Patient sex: M
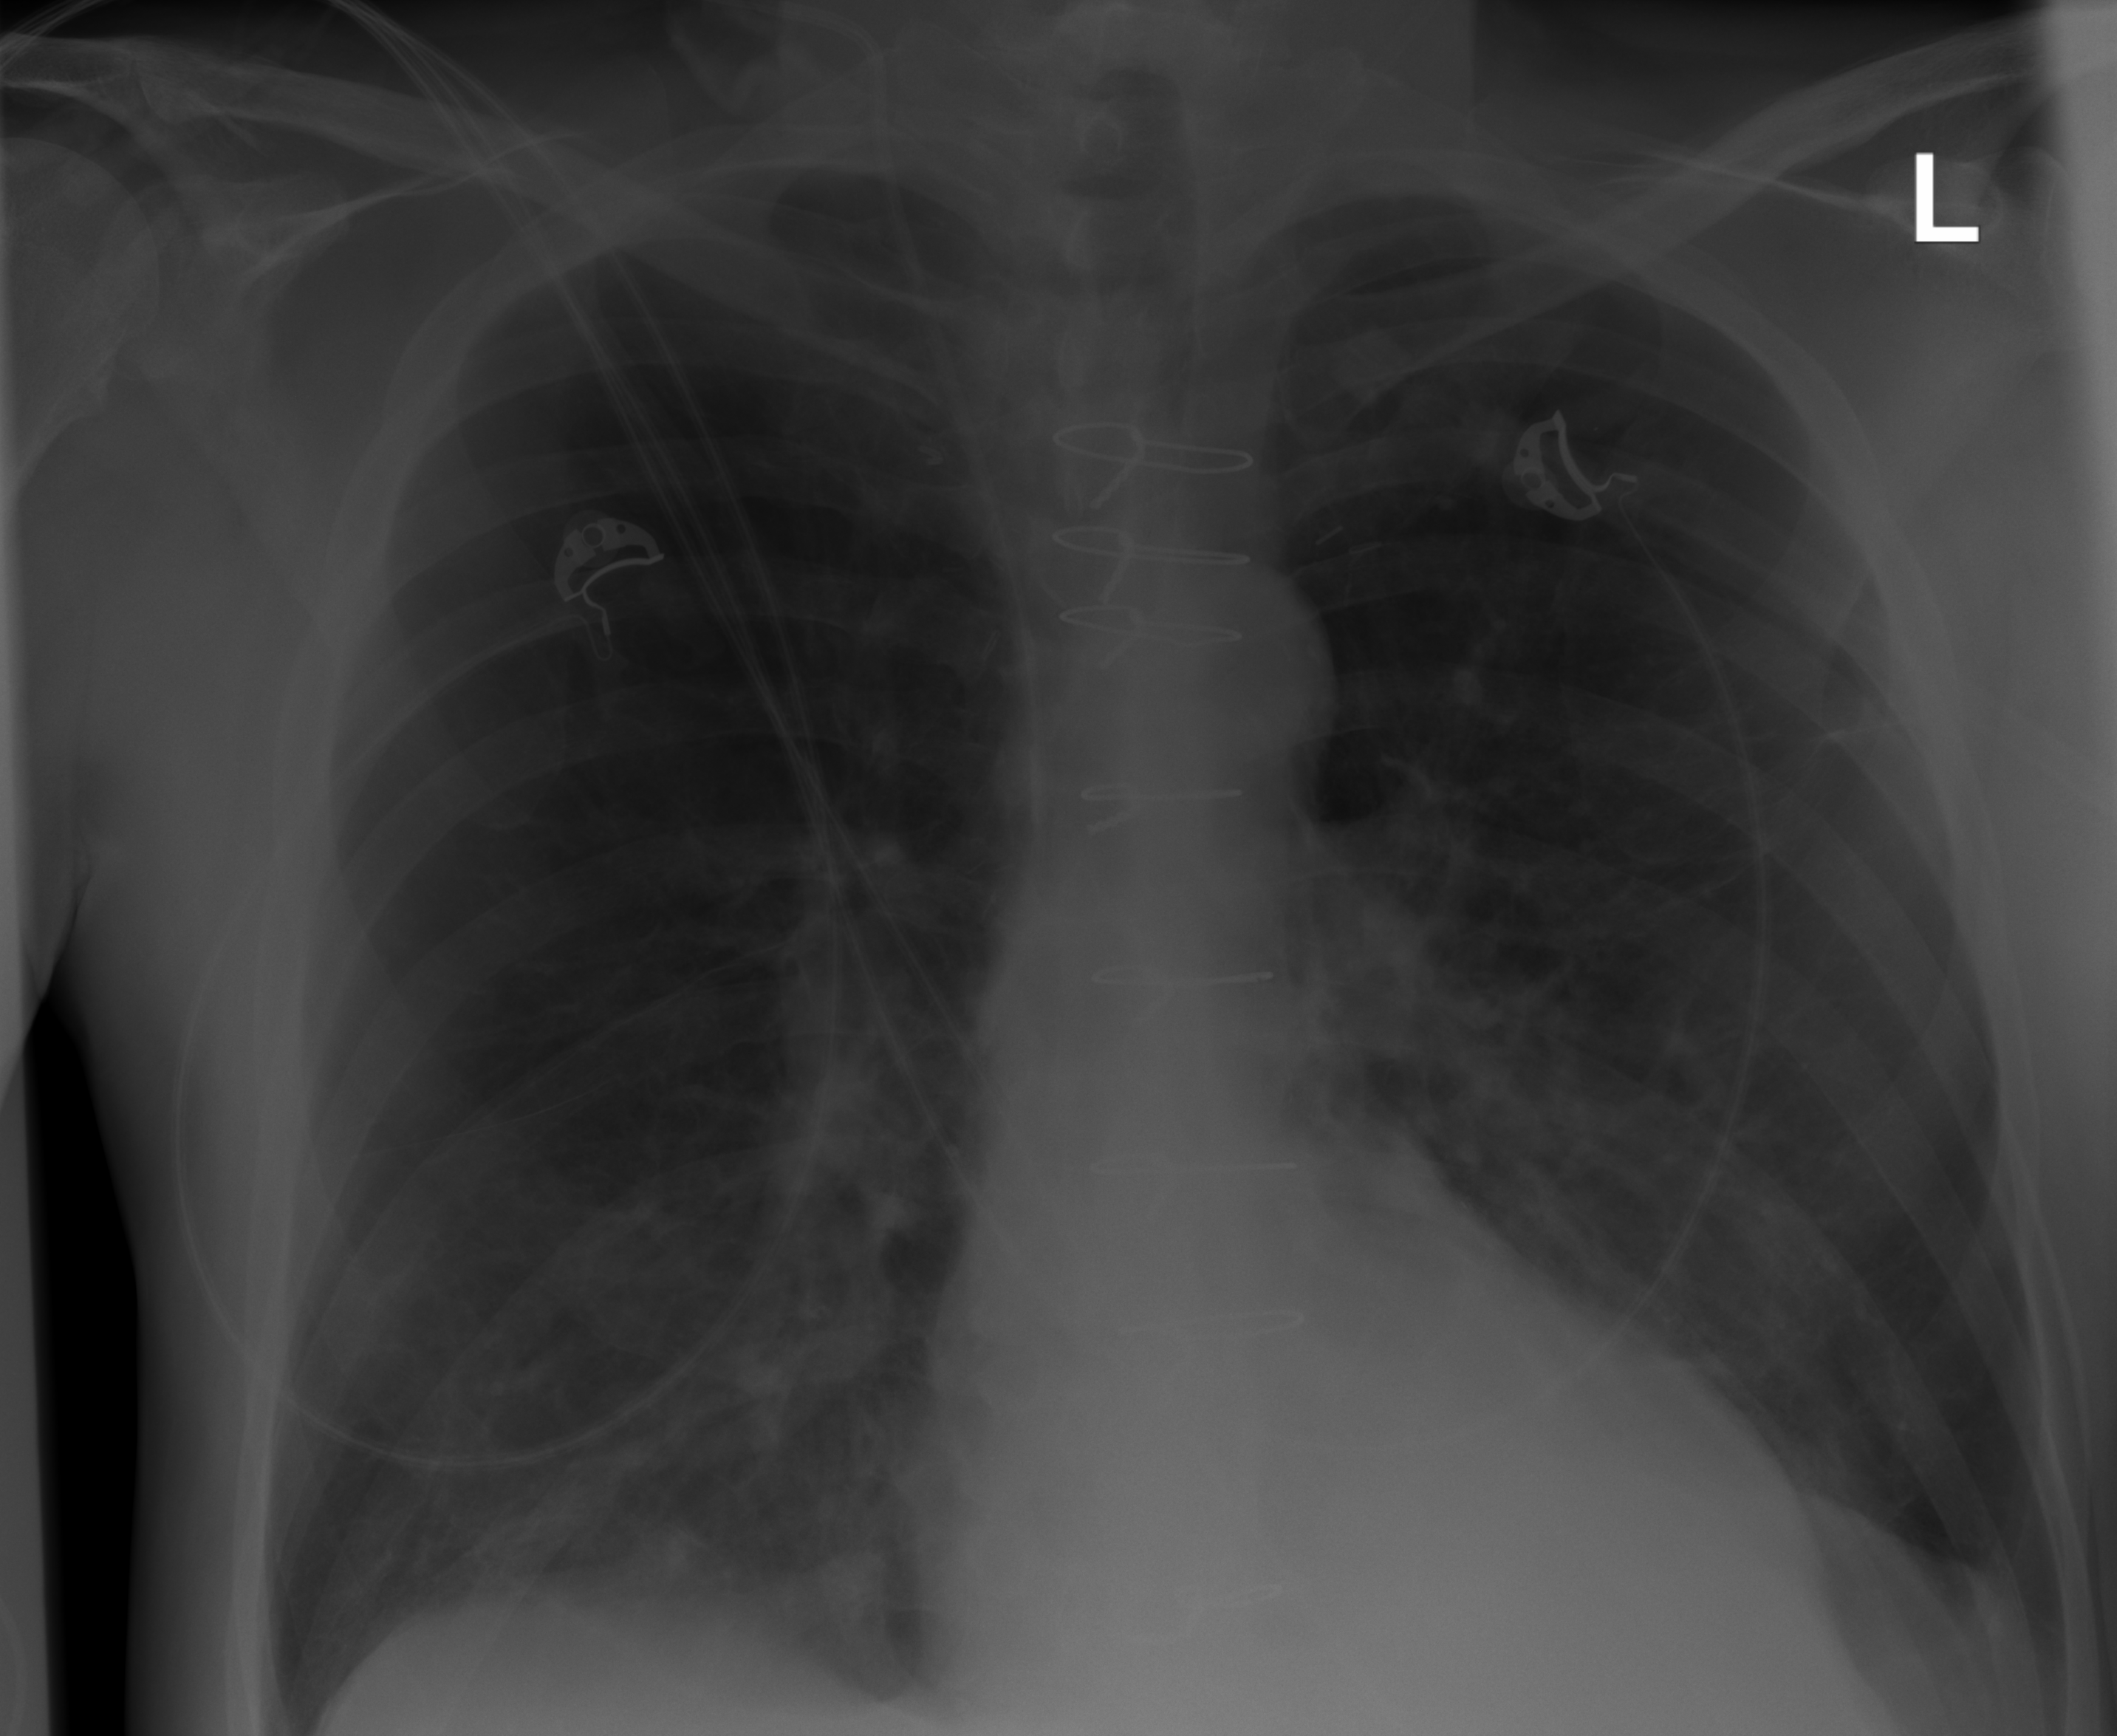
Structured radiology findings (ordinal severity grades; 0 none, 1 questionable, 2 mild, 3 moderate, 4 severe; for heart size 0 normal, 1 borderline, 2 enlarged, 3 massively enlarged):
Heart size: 0
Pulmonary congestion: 0
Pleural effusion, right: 0
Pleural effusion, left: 0
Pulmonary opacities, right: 1
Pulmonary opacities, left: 2
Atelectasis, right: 0
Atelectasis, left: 1